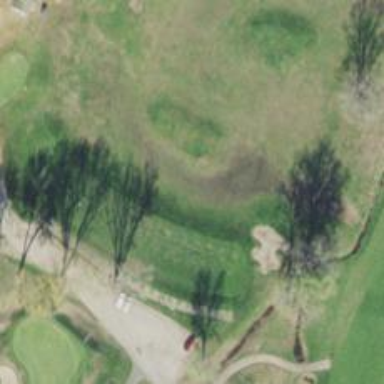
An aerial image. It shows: Grass area designated as golf tee.